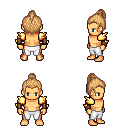
a pixel art fantasy rpg character, male body template, human, tanned skin, gold arm armor, white pants, light blonde short topknot hairstyle, leather bracers, four views (front, back, left, right), 2x2 character sprite sheet, small pixel art, hard edges, no anti-aliasing